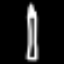
Label: pencil